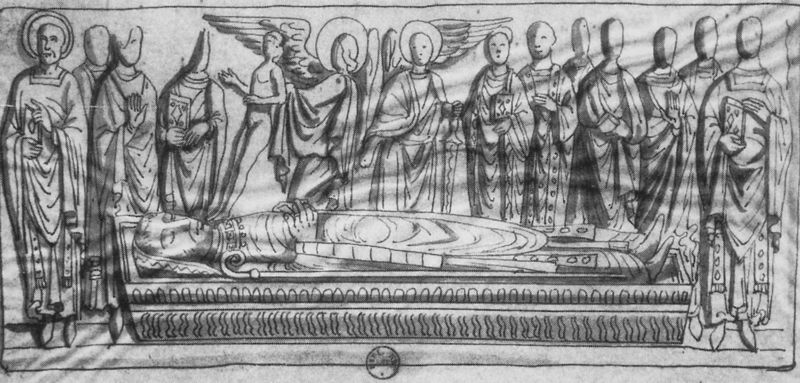
Titel: Hilariusdenkmal (Vorzeichnung)
Künstler: Gaignières
Institution: Oxford, Bodleian Library
Schlagwörter: flügel, menschen, finger, männer, schwarz, skizze, zeichnung, falten, tot, toter, hände, engel, schrift, ruhe, liegen, stab, bischof, könig, papst, buch, stempel, entwurf, heiligenschein, sarg, grab, jesus, leichnam, toga, klerus, priester, geistliche, heiliger, heilige, jünger, heilig, schrein, grablegung, heiligenscheine, apostel, grabplatte, glorien, begräbniss, bischofsbegräbnis